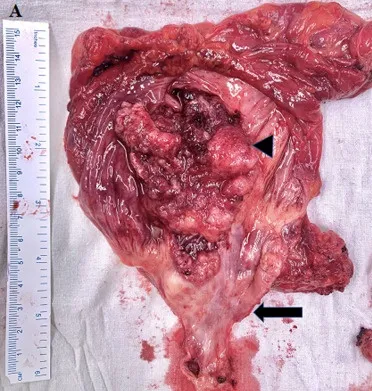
Cut open specimen of augmented bladder and urethra showing ulcero-proliferative growth predominantly involving the bowel component of the augmented bladder (arrowhead); the native bladder did not show any changes on gross examination (arrow).
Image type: medical_photograph (other_medical_photograph)